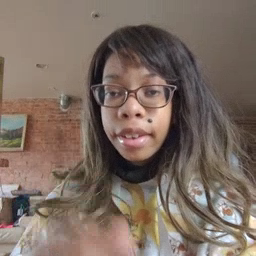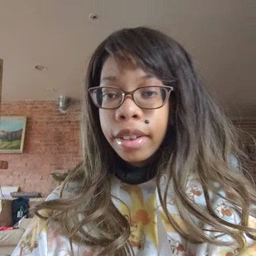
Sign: kitty